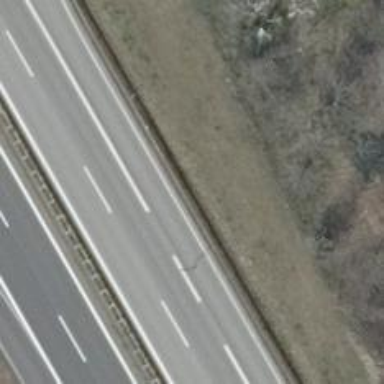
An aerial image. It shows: Motorway junction.